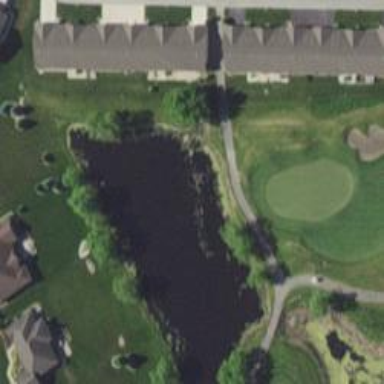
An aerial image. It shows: Service road used as golf cart path.